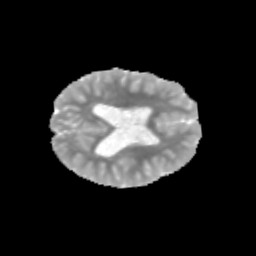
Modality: MD
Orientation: axial
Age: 9
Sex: female
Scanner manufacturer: siemens
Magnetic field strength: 3 T
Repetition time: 3.8 s
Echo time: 0.07 s